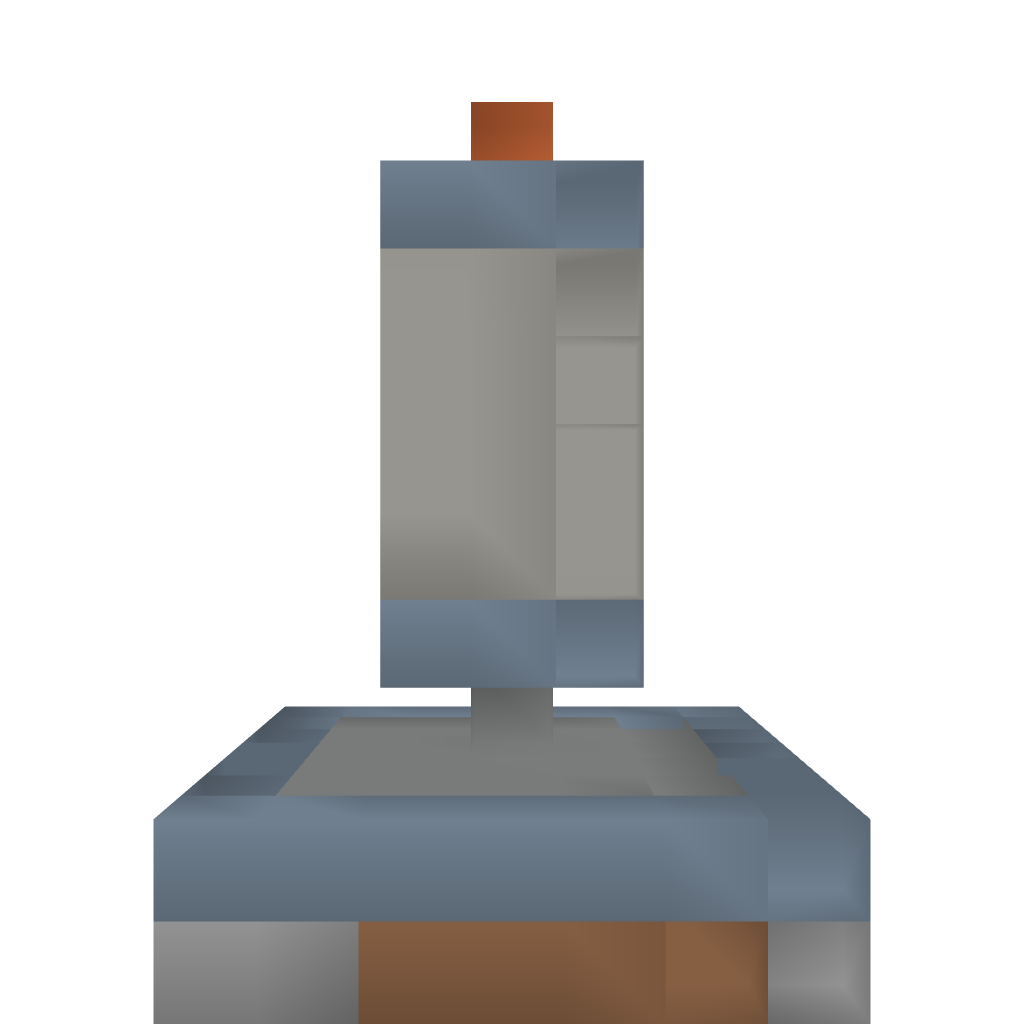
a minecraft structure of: Goblet of Fire